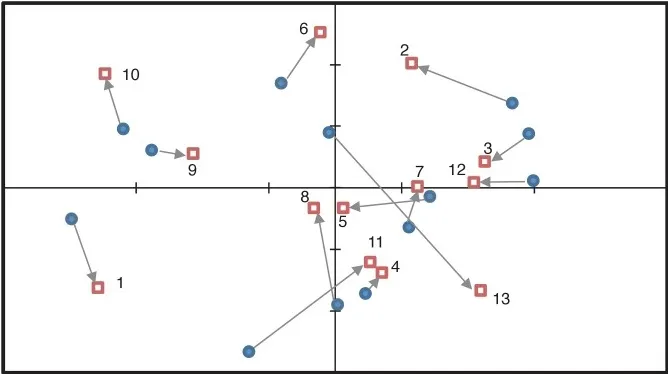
Relationships of the component scores between PCs 1 (overall mean) and 2 (the control of overall variability) ,between PCs 1, and ,3 (the cross-sectional contrast between the final.
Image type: chart (chart)